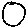
Label: circle